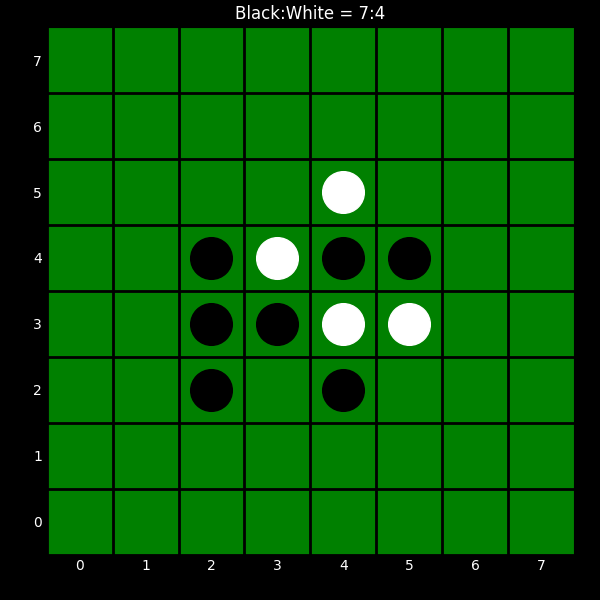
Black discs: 7
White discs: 4